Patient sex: F
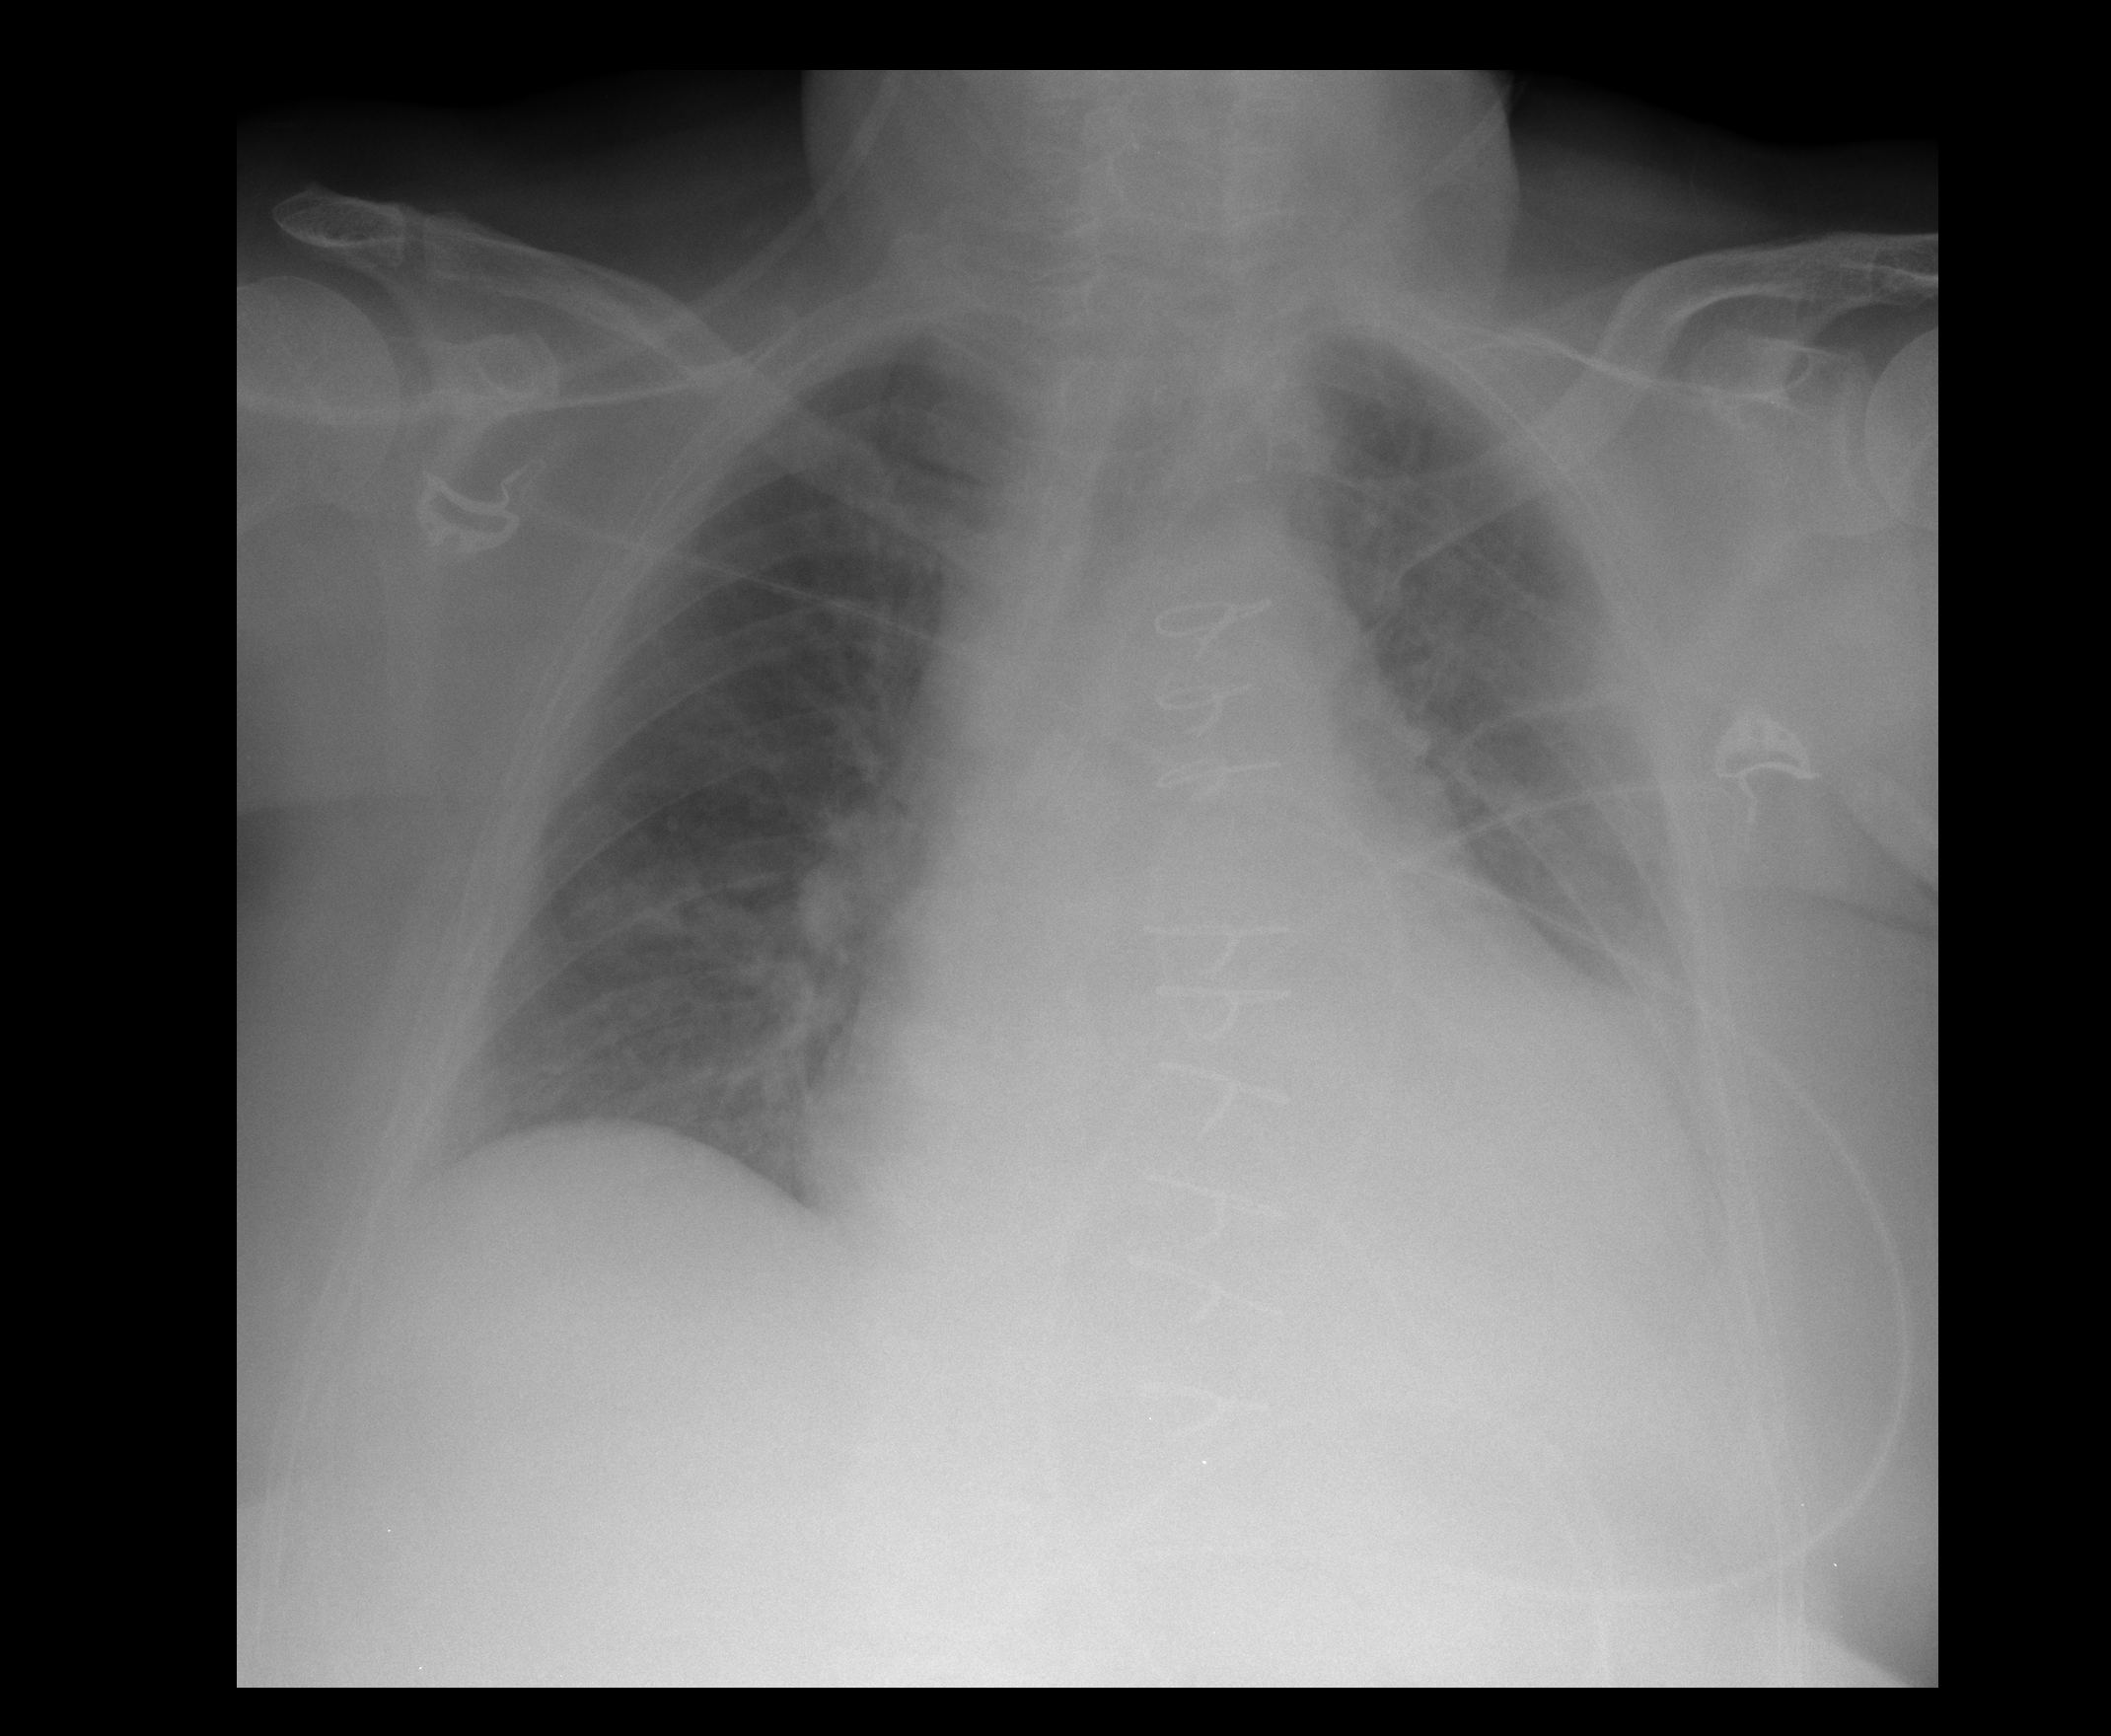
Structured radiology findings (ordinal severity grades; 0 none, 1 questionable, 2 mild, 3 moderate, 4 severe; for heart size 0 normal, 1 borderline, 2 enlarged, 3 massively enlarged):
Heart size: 2
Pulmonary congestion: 0
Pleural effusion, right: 0
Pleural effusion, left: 1
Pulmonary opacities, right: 0
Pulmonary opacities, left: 0
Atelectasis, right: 0
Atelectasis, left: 1